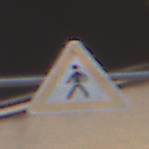
Verkehrszeichen: FussgaengerRechts
Umgebung: Outdoor, Urban
Tageszeit: Night
Wetter: Overcast
Licht: Artificial
Jahreszeit: Winter
Kontrast: MediumContrast